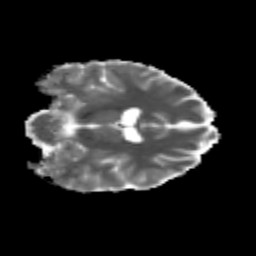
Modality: MD
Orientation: coronal
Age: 25
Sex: female
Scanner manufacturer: siemens
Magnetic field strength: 3 T
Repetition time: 3.5 s
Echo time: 0.125 s